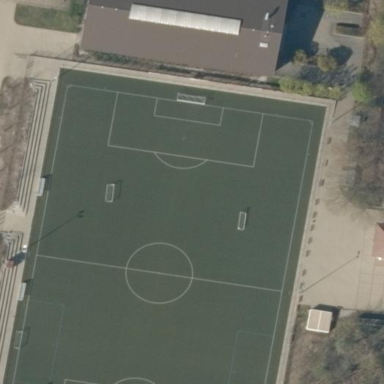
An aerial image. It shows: Sports center on leisure land.